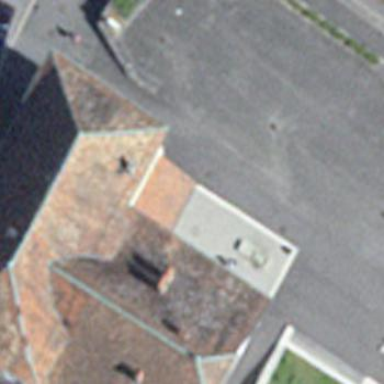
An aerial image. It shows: Square.